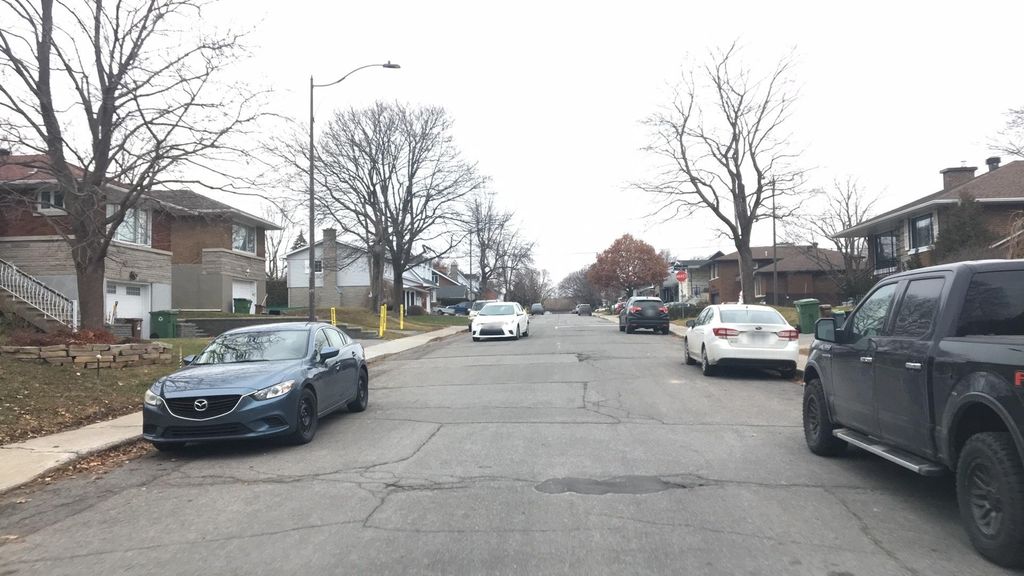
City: montreal